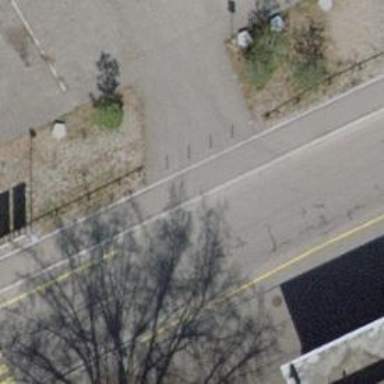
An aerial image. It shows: Bollard barrier.